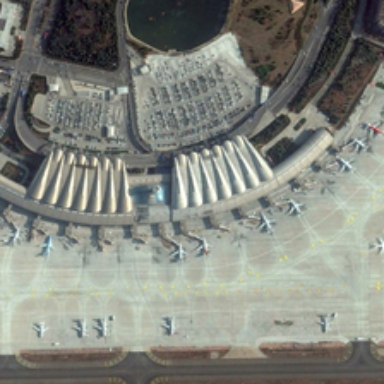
There are a lot of white planes in the airport .